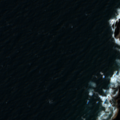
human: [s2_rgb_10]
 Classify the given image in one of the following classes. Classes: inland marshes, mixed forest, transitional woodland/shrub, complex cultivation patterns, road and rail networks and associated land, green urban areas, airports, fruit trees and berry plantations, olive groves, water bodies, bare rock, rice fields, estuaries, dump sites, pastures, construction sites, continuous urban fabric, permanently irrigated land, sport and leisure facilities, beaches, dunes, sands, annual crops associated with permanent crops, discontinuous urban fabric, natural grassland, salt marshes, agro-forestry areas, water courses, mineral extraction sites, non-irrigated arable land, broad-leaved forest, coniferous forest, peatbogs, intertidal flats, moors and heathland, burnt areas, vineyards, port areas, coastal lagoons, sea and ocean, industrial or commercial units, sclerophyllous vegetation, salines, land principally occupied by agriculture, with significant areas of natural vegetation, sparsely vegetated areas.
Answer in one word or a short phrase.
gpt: sclerophyllous vegetation, sea and ocean